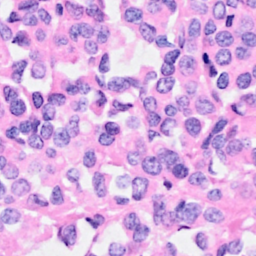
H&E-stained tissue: Breast